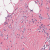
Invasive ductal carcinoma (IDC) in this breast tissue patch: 1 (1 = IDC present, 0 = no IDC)